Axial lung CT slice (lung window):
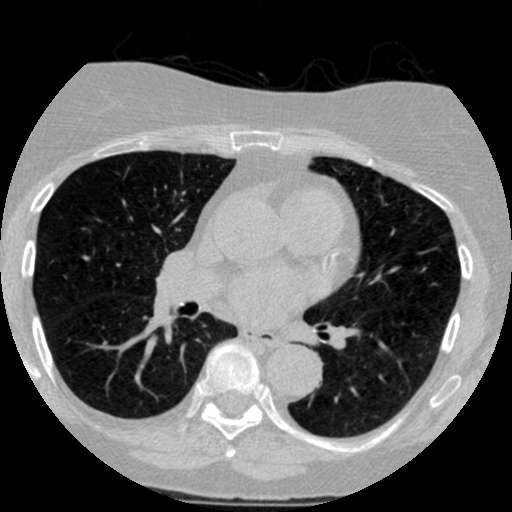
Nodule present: no